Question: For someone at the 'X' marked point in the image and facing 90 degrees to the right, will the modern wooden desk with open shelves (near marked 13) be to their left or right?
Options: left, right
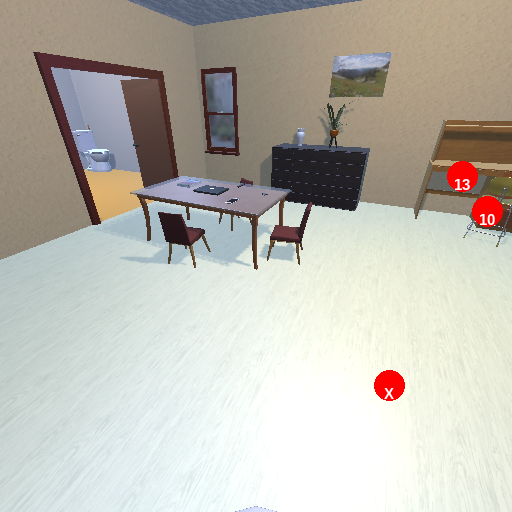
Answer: left